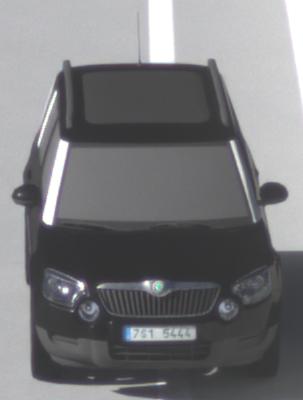
Make: Skoda
Model: Yeti 1.2 TSI
Detailed model: Yeti
Model produced from: 2009/11
Model produced until: 2011/10
Doors: 5
Color: black
Road condition: dry road
Daytime: morning or afternoon
Contrast: high contrast